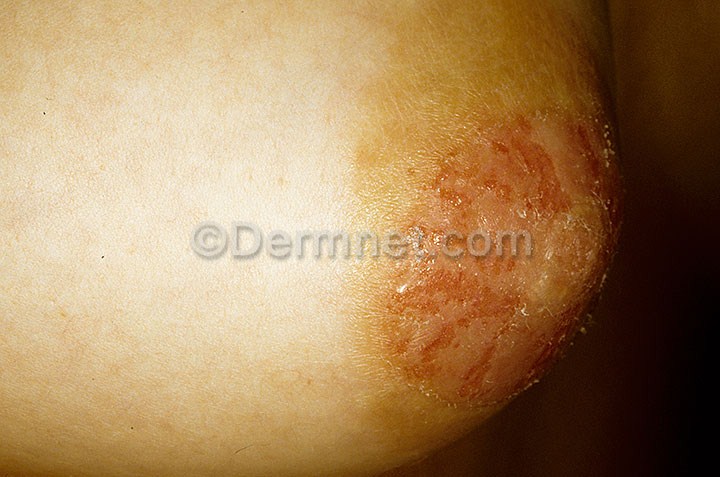
Disease: Eczema Photos